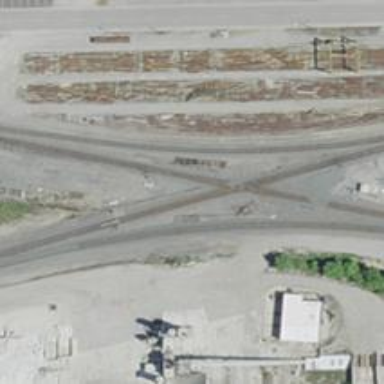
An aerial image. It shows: Railway crossing.